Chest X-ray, AP view. Patient: 59 years old, sex F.
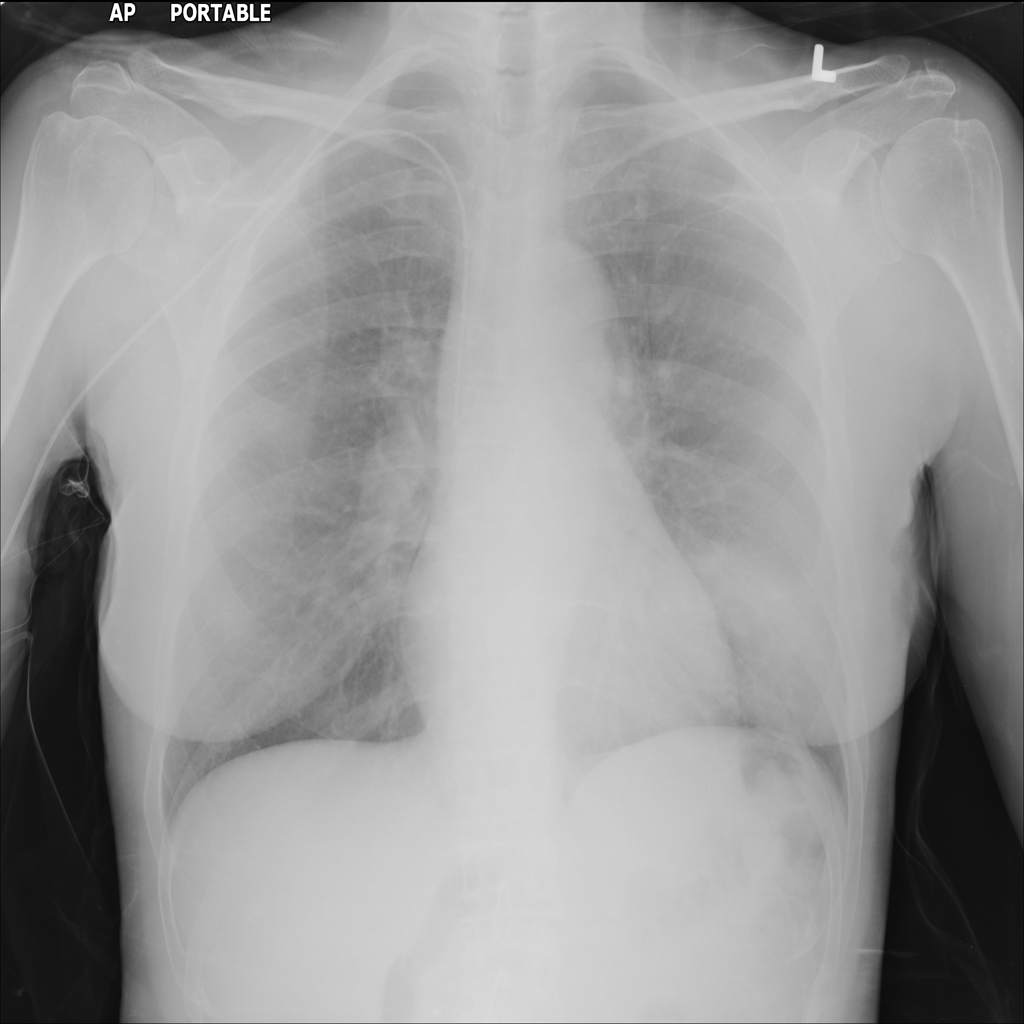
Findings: No Finding